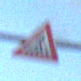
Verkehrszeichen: FussgaengerueberwegLinks
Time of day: SunriseSunset
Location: Outdoor (Nature)
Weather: PartlyCloudy
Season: NotSpecified
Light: Natural